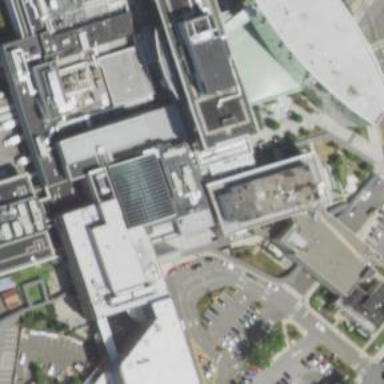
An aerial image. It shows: Hospital building.